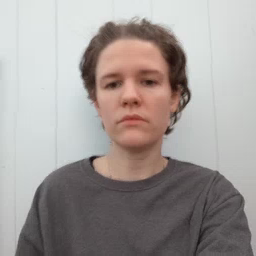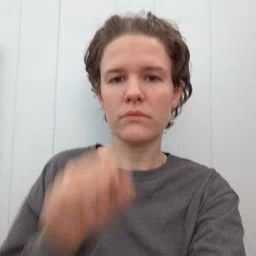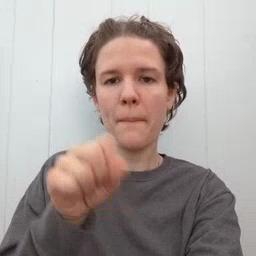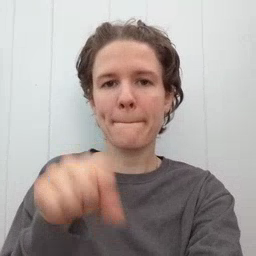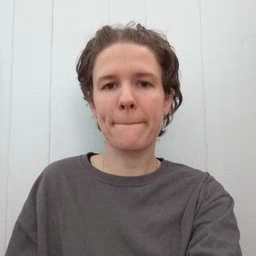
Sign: yes